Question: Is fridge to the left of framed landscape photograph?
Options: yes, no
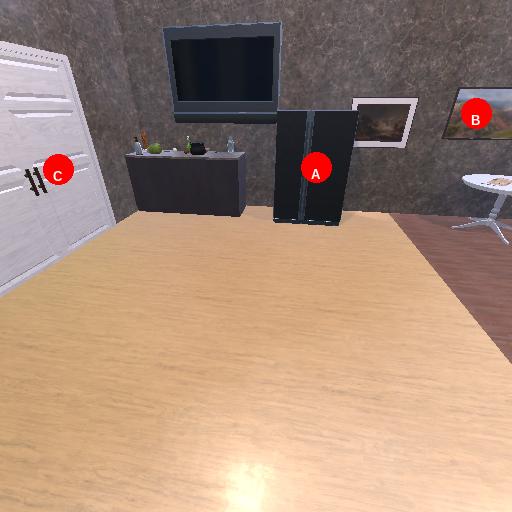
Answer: yes